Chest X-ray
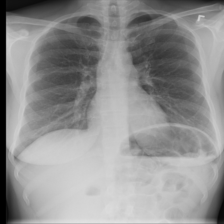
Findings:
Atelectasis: negative
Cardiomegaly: negative
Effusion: negative
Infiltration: negative
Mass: negative
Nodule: negative
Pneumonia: negative
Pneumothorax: negative
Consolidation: negative
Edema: negative
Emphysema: negative
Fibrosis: negative
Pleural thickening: negative
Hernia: negative